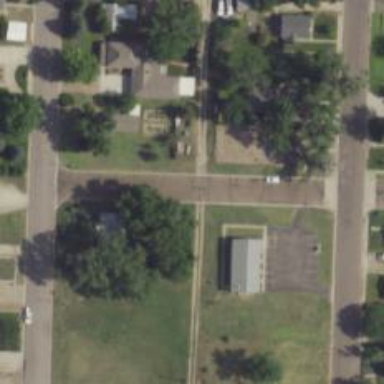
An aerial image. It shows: Alley classified as service road.